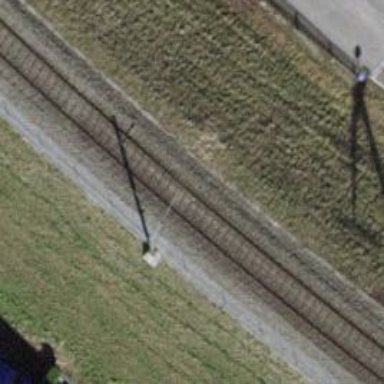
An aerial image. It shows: One railway track on embankment with electrified contact line.